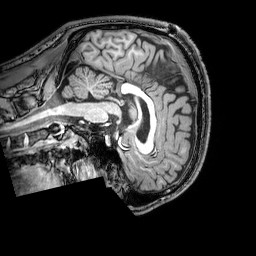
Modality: T1w
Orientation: sagittal
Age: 25
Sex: male
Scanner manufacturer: philips
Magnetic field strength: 3 T
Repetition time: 0.008113 s
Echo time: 0.003709 s